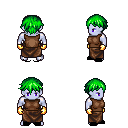
a pixel art fantasy rpg character, male body template, dark elf, purple skin, brown sleeveless shirt, robe skirt, green short bangs hairstyle, gold gloves, black slippers, four views (front, back, left, right), 2x2 character sprite sheet, small pixel art, hard edges, no anti-aliasing